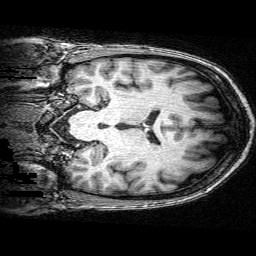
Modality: T1w
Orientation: coronal
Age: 61
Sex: male
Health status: ill
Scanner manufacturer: siemens
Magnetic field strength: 3 T
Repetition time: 0.0025 s
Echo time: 0.00336 s